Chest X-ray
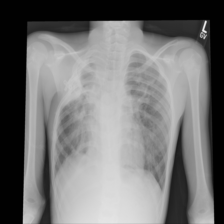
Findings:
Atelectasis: negative
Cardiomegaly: negative
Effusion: negative
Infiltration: negative
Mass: negative
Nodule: negative
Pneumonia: negative
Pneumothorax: negative
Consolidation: negative
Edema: negative
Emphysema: negative
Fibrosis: negative
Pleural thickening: negative
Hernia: negative